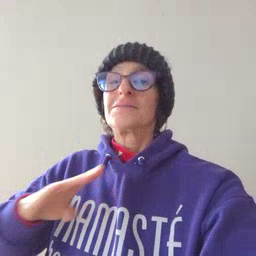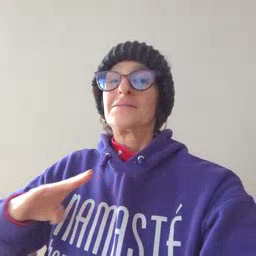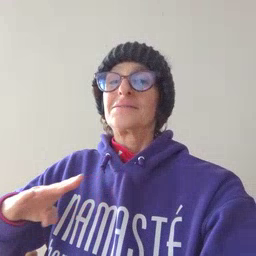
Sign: quiet